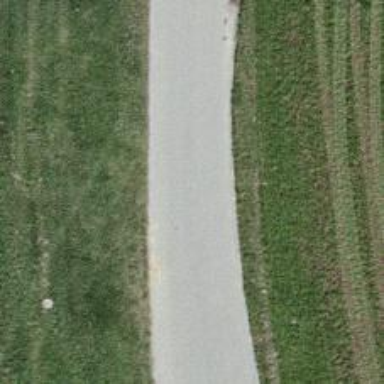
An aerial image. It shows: Paved tertiary road.